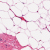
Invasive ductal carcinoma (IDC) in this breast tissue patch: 0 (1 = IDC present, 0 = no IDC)